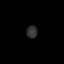
Tissue: skin
Cell type: Epithelial cells
Senescence score: 0.6987
Nuclear area (px): 133
Mean DAPI intensity: 48.579